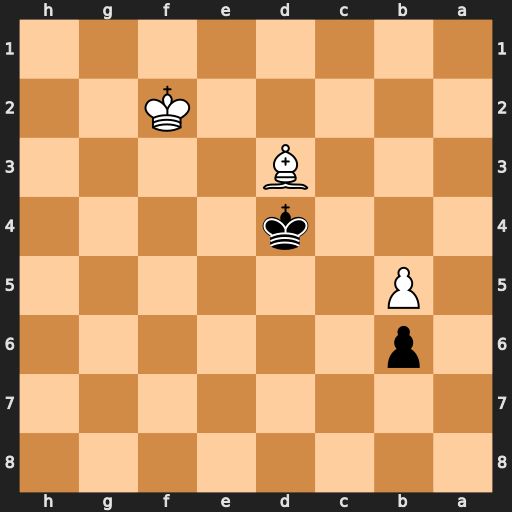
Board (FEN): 8/8/1p6/1P6/3k4/3B4/5K2/8
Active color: b
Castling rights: -
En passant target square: -
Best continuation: Kxd3 Ke1 Kc4 Kd1 Kxb5